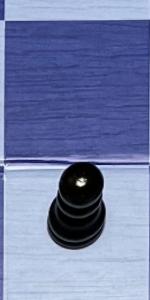
Label: Pawn_Black